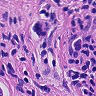
Metastatic tissue present: yes